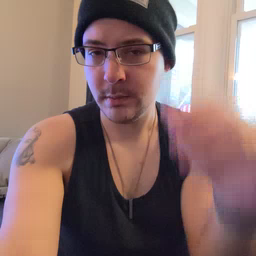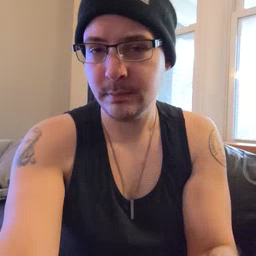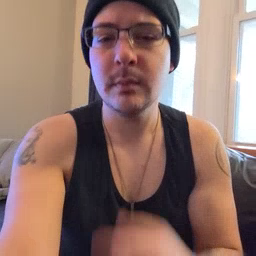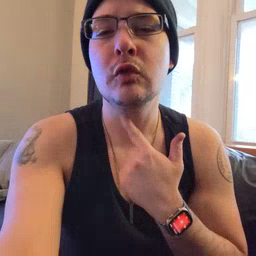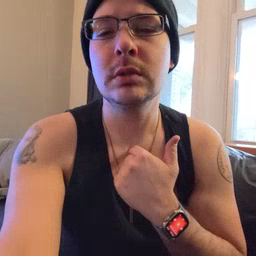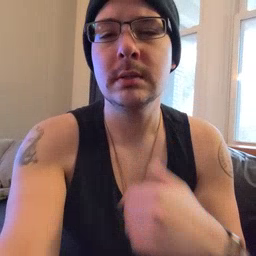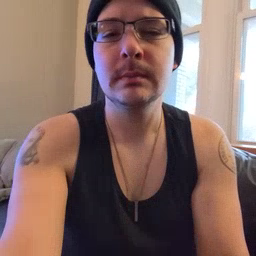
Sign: thirsty